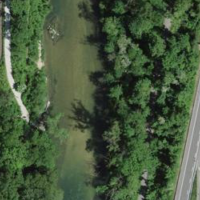
EUNIS habitat code: 57
Species observed at this site:
Corvus corone
Motacilla cinerea
Cyanistes caeruleus
Alcedo atthis
Anas platyrhynchos
Sturnus vulgaris
Troglodytes troglodytes
Alopochen aegyptiaca
Passer domesticus
Fringilla coelebs
Sylvia atricapilla
Columba palumbus
Turdus merula
Phalacrocorax carbo
Gallinula chloropus
Castor fiber
Parus major
Erithacus rubecula
Mergus merganser
Turdus pilaris
Pica pica
Phoenicurus ochruros
Garrulus glandarius
Columba livia
Cinclus cinclus
Coccothraustes coccothraustes